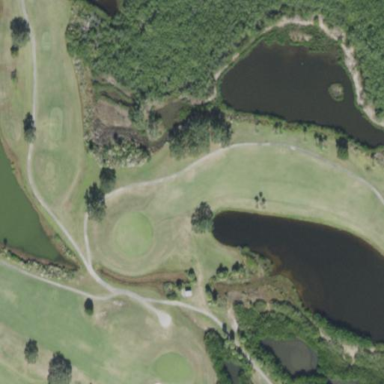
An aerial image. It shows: Golf fairway in the image.